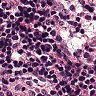
Metastatic tissue present: no